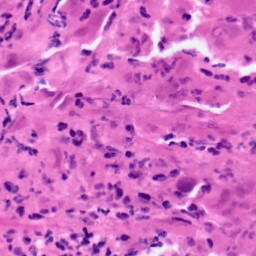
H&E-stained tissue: Pancreatic